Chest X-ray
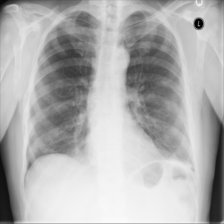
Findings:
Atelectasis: positive
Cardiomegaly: negative
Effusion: negative
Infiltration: negative
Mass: negative
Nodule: negative
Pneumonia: negative
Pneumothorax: negative
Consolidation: negative
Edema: negative
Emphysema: negative
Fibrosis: positive
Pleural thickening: negative
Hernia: negative